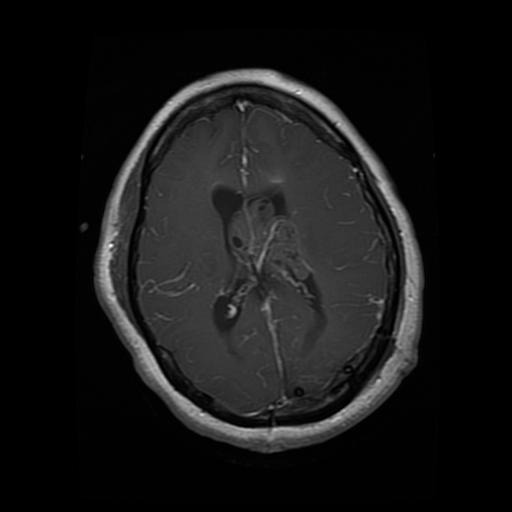
Label: glioma